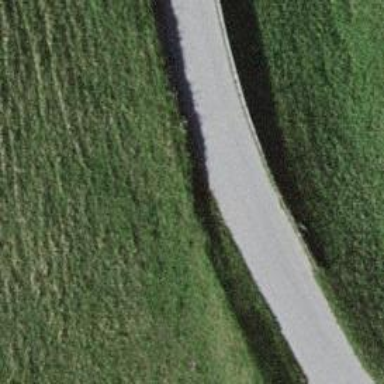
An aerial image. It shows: Smoothly paved residential road.